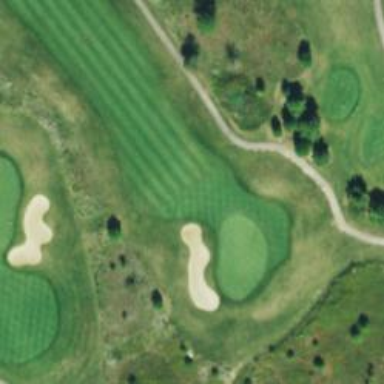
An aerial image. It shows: Golf hole.